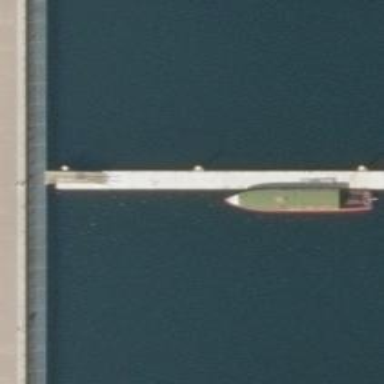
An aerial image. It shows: Man-made pier.